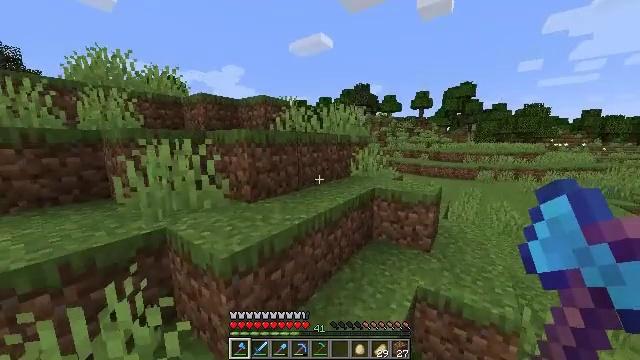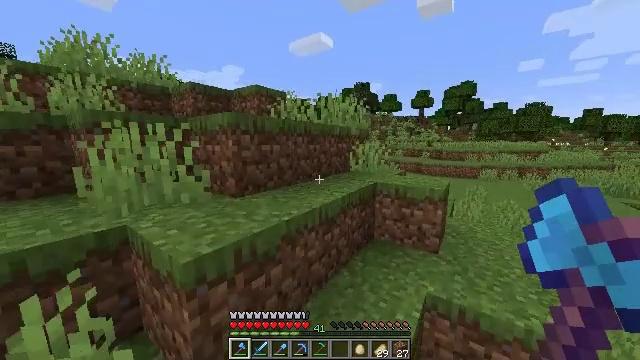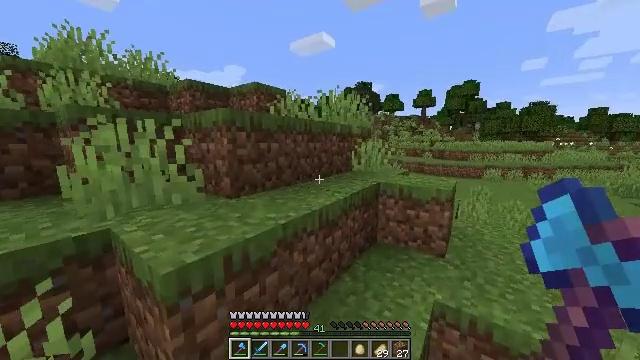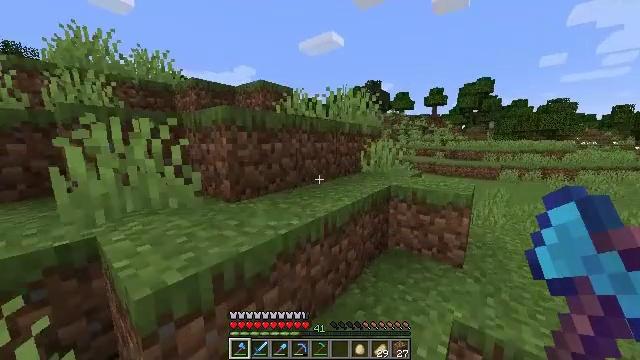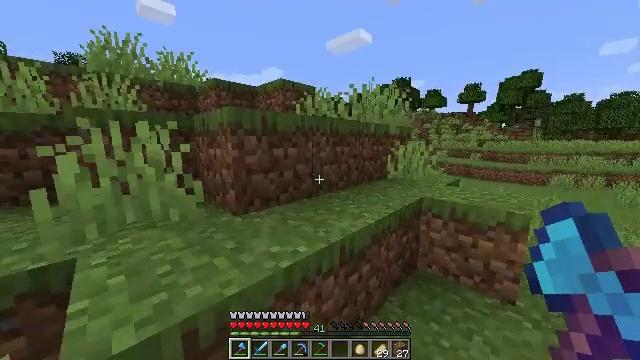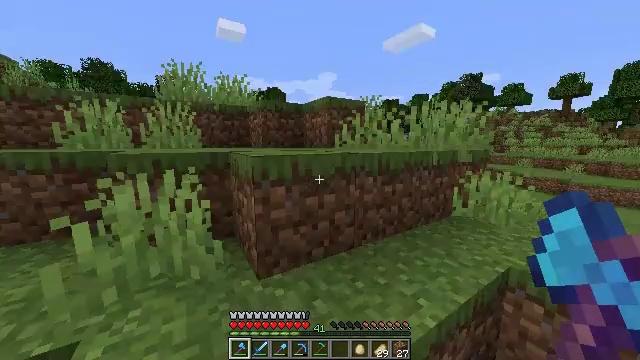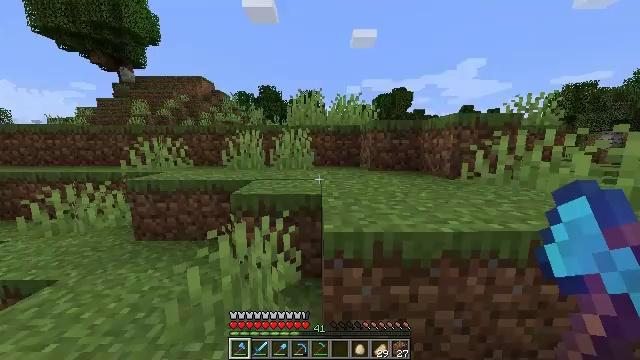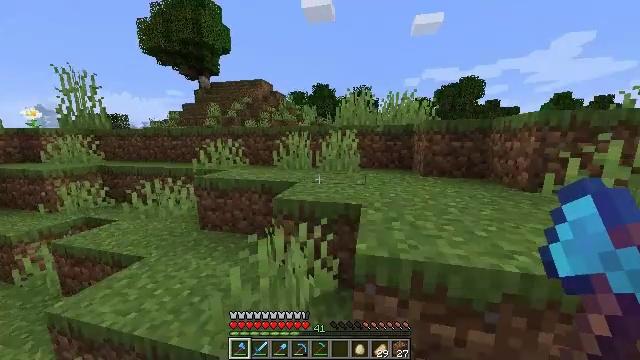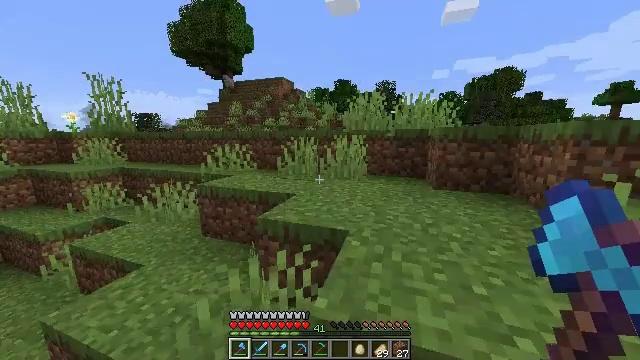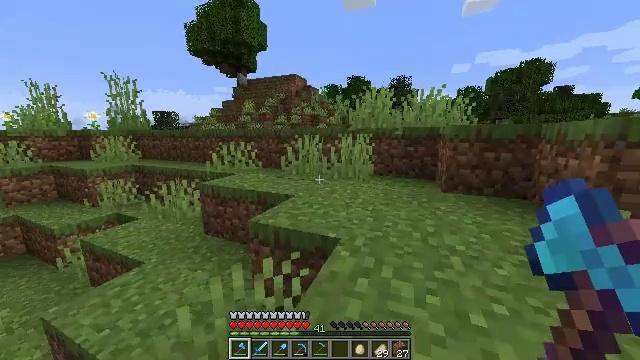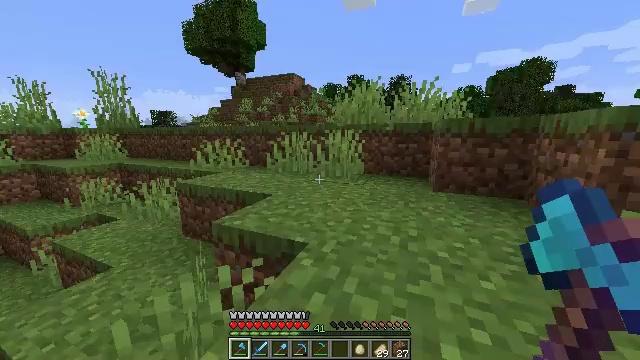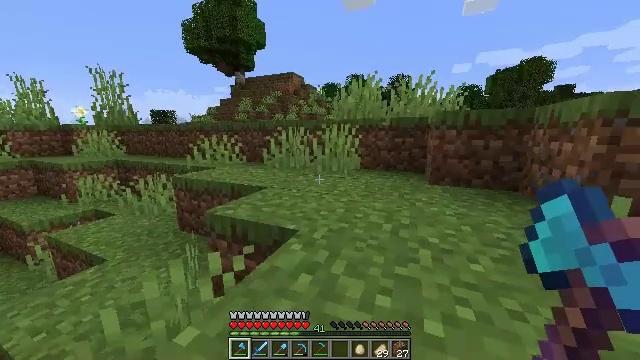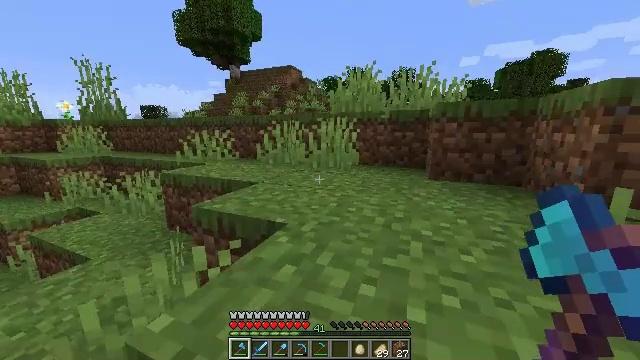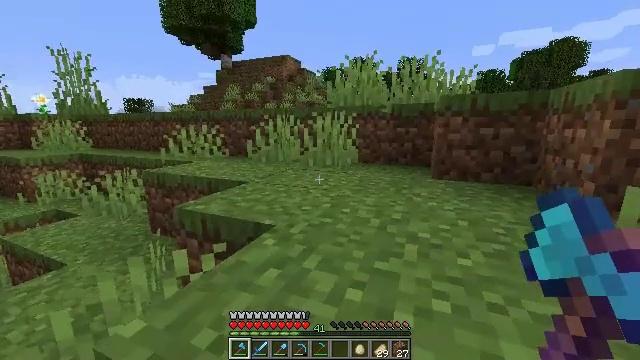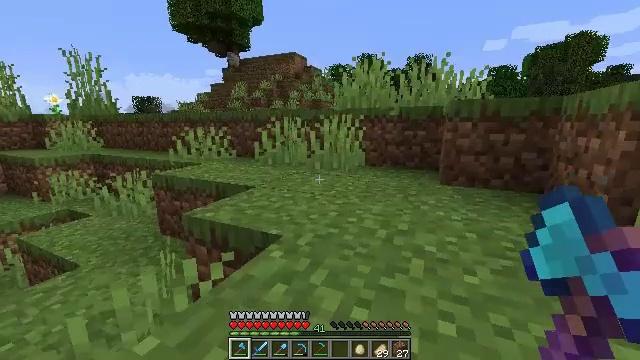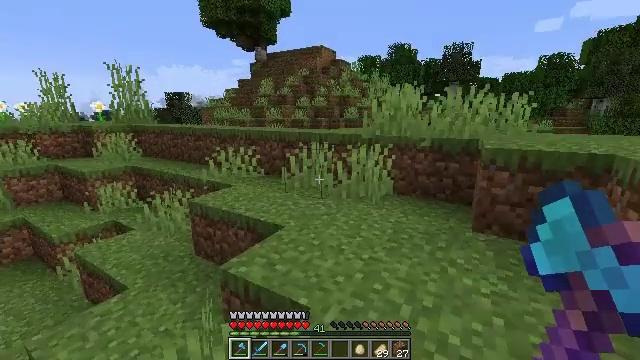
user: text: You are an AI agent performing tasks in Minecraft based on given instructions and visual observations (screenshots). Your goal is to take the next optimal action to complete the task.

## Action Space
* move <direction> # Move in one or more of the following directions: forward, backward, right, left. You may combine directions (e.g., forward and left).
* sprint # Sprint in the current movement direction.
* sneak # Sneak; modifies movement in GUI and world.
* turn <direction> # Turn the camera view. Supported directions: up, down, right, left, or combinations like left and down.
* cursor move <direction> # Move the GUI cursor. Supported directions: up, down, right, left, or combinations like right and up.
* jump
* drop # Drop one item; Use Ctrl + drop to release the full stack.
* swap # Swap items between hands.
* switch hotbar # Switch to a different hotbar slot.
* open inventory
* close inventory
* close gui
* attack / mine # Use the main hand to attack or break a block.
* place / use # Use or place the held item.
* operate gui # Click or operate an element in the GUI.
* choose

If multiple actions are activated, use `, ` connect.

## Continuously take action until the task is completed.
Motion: motion action
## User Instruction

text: Mine the bee nest.
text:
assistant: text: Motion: move forward, sprint, jump
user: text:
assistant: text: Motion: move forward, sprint, jump
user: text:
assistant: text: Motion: move forward, sprint, turn left, jump
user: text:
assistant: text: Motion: move forward, turn left, jump
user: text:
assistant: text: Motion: move forward, turn left, jump
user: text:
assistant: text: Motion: move forward, turn left, jump
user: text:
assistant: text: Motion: move forward, turn left, jump
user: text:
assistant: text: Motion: move forward, sprint, turn left and down, jump
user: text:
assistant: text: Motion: move forward, sprint, turn left, jump
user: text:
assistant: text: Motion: move forward, sprint, jump
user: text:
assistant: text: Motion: move forward, jump
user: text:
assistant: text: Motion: move forward, jump
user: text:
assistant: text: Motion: move forward, jump
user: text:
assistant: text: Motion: move forward, turn left, jump
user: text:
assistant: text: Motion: move forward, sprint, turn left and down, jump
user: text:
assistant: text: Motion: move forward, sprint, turn left and down, jump
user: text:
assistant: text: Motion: move forward, sprint, turn left, jump
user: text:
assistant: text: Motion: move forward, turn left, jump
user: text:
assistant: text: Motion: move forward, turn left, jump
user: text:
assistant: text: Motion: move forward, turn left, jump
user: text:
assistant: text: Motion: no_op
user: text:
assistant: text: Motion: turn right
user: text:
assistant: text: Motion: no_op
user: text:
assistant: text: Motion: no_op
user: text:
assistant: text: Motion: no_op
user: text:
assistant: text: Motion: turn right
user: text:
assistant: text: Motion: no_op
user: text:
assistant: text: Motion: turn left
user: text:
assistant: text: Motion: no_op
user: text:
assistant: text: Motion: no_op